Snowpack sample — Loveland Pass, Silver Plume, Colorado, USA (12/14/25, 10:50 AM MST)
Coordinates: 39.664, -105.882
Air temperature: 36 °F
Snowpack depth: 67 cm
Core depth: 20 cm
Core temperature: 46.4 °F
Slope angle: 6°, slope face: 326°
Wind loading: low
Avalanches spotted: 0
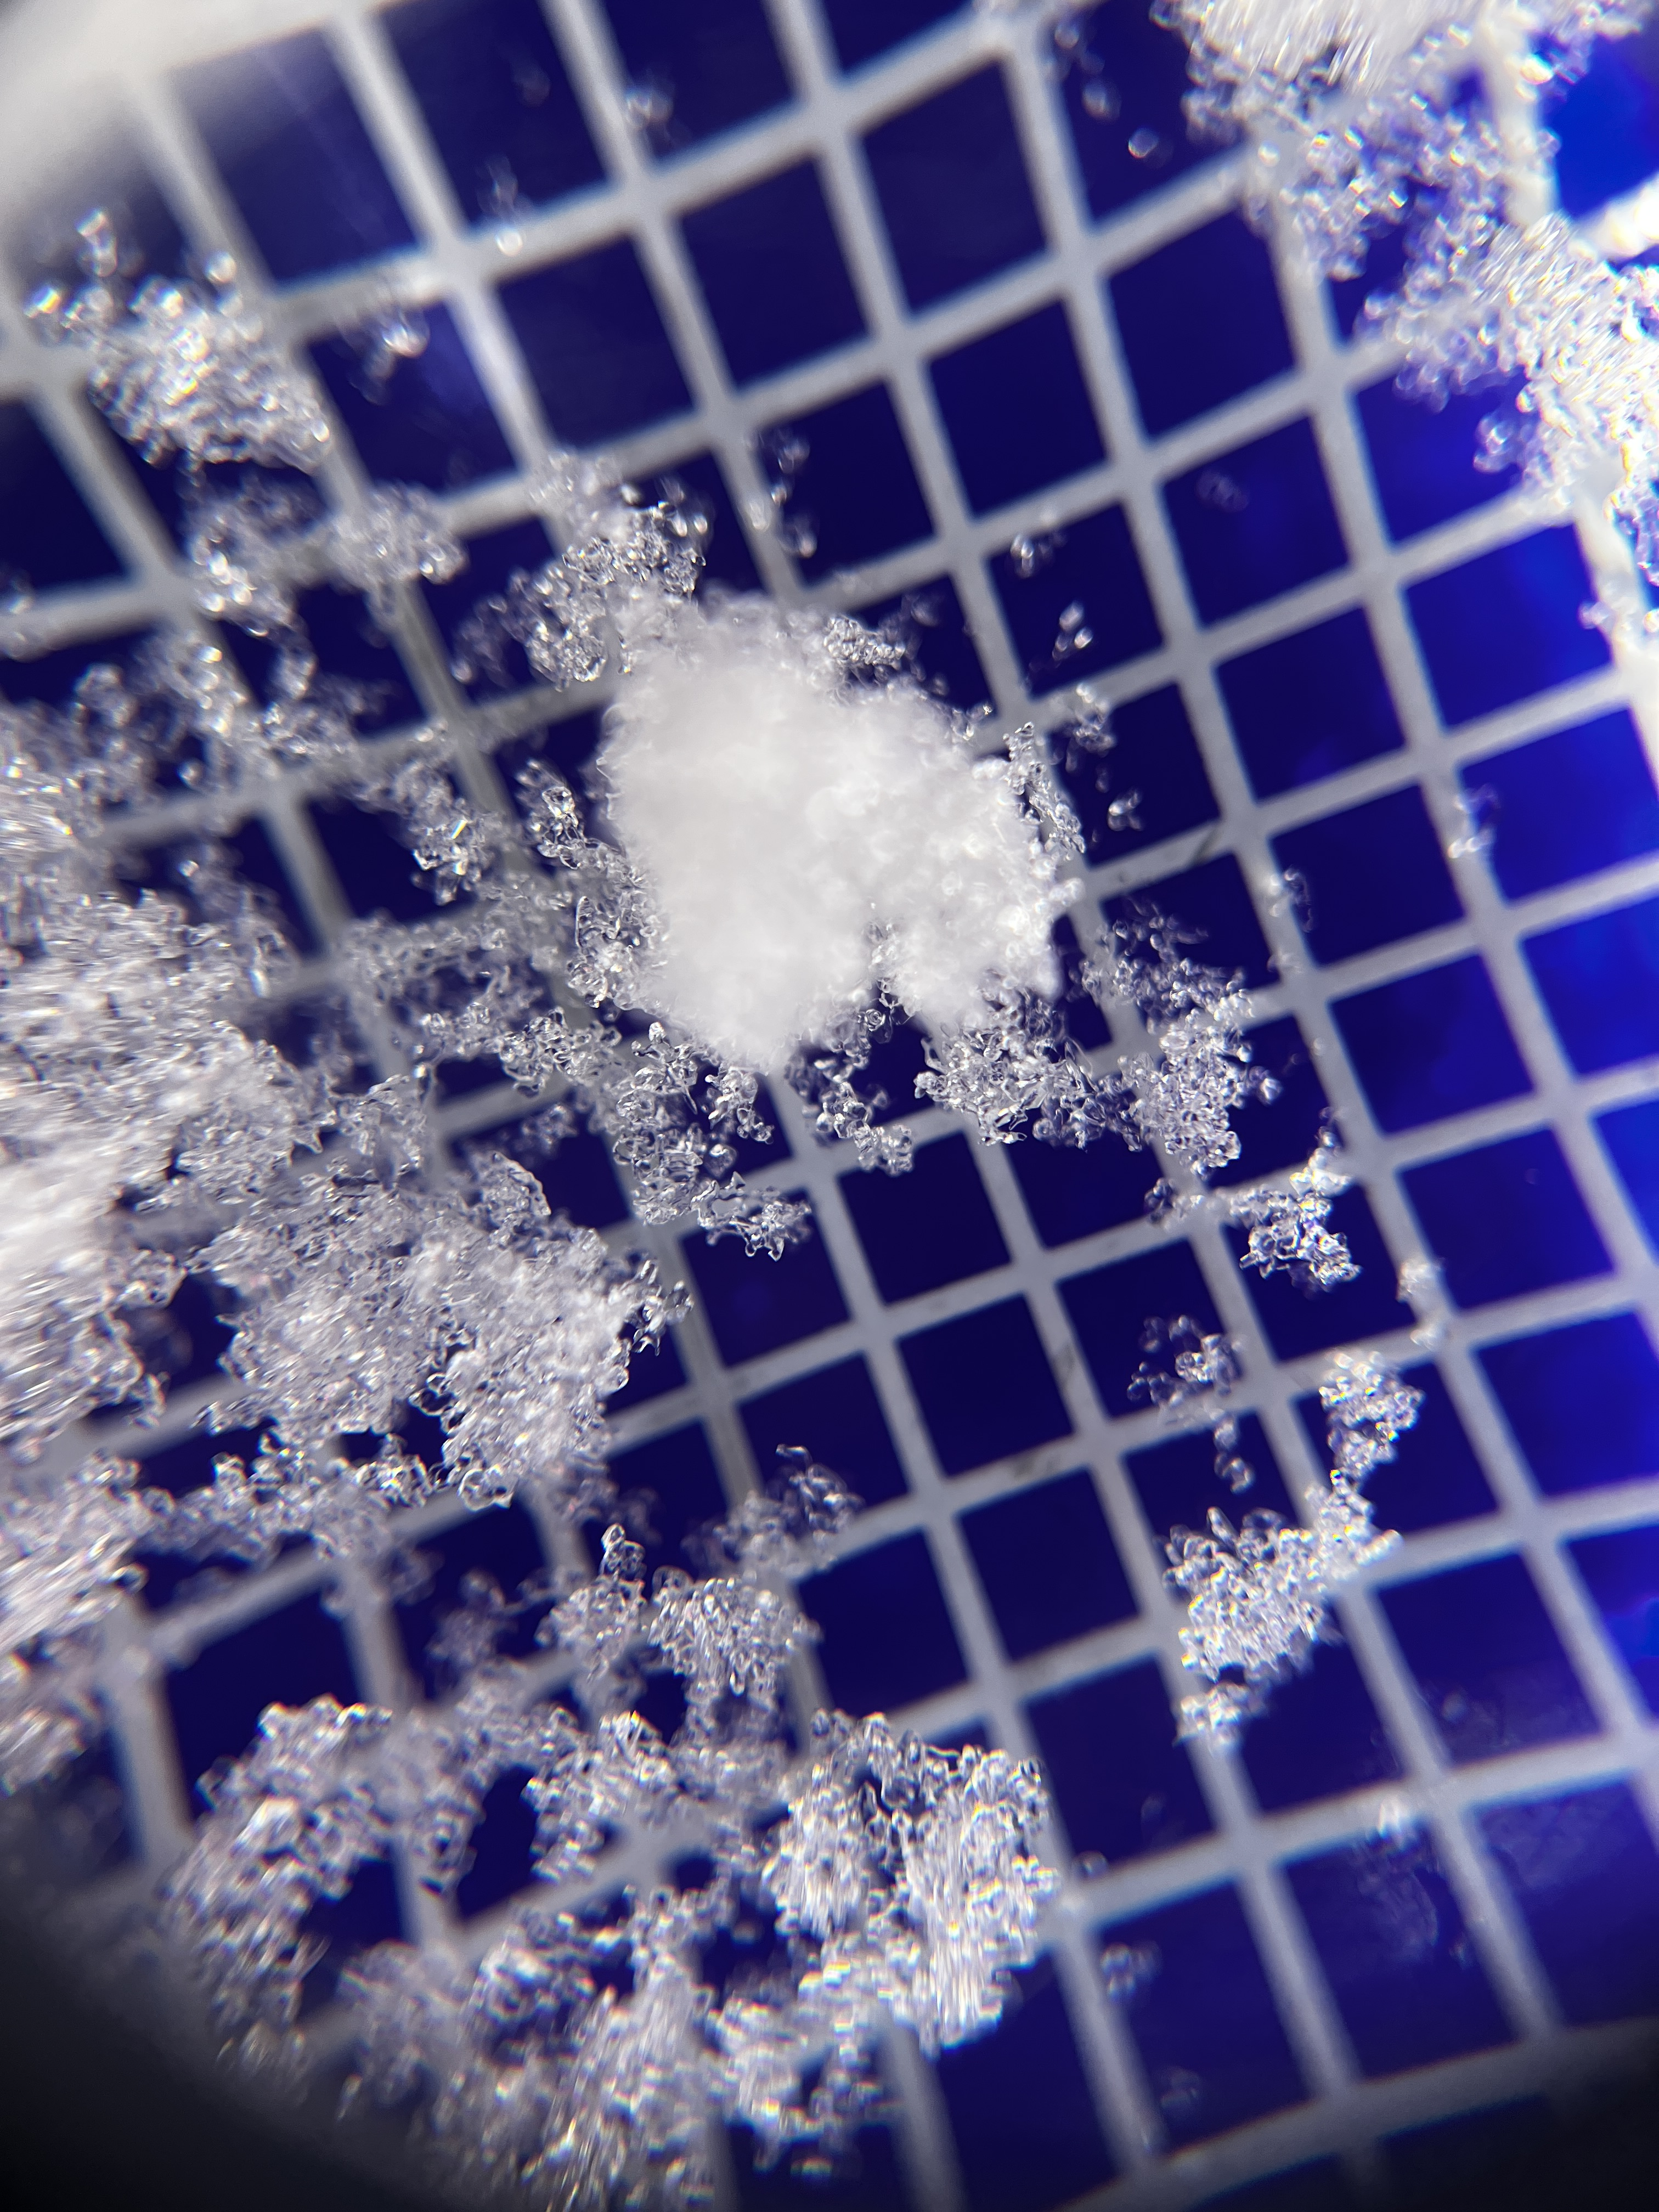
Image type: magnified_profile
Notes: No avalanches spotted, very late start to the season with minimal snowpack